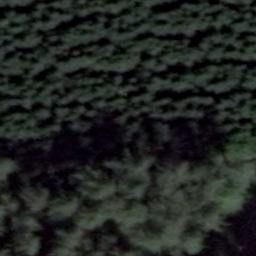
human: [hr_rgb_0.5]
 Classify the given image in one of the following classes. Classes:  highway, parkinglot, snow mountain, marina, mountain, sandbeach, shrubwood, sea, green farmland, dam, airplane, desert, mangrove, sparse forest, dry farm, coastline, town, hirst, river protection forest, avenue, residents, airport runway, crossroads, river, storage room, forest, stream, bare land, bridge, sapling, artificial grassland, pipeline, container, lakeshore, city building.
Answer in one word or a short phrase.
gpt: forest